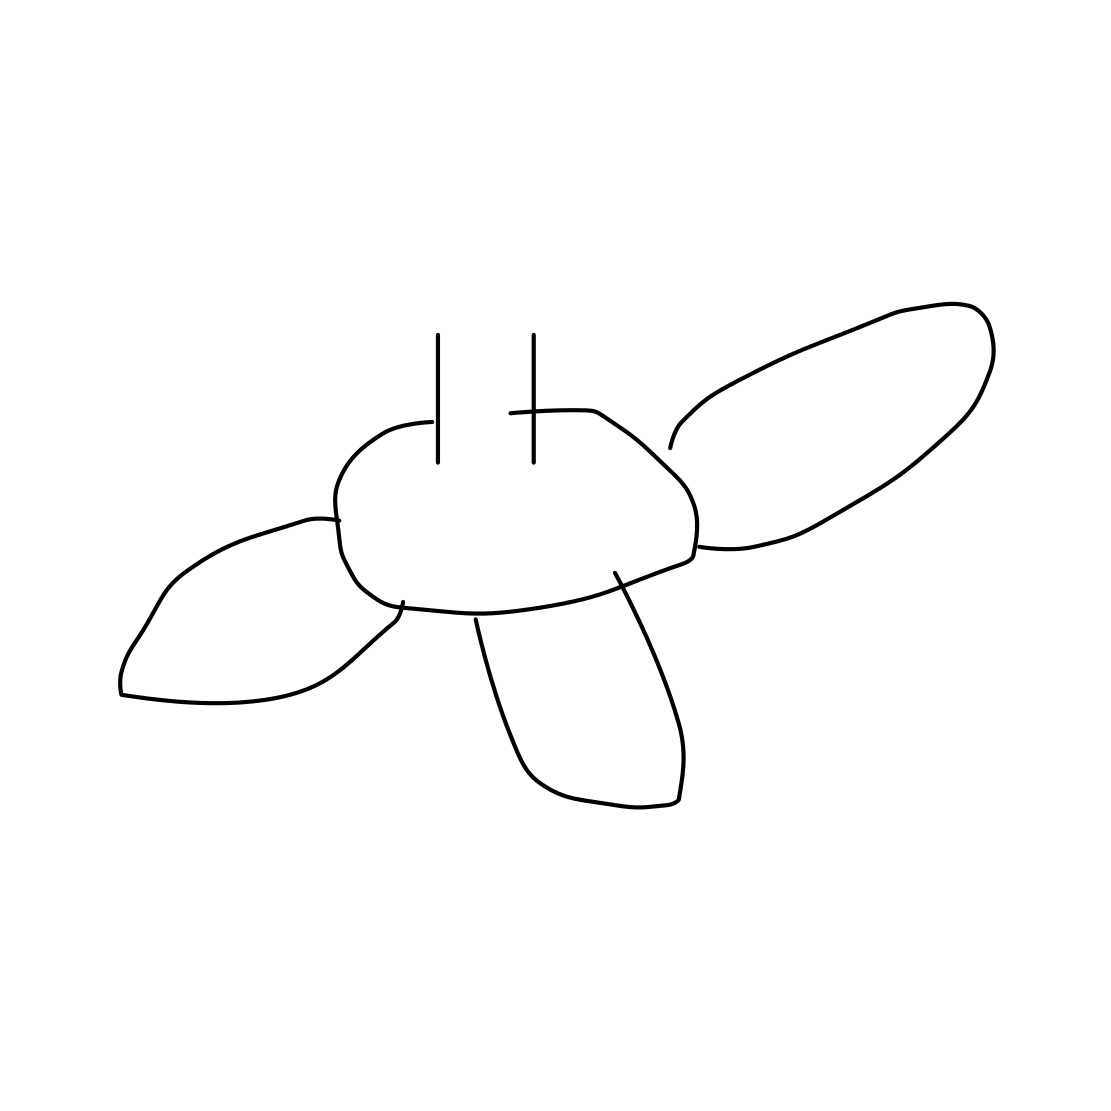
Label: fan